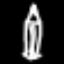
Label: pencil